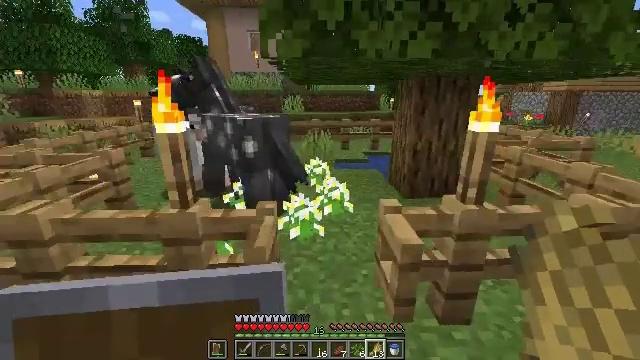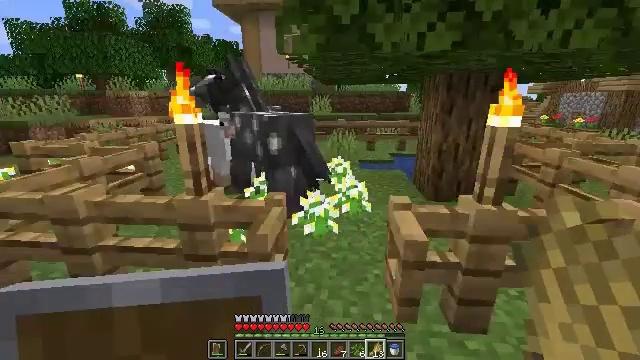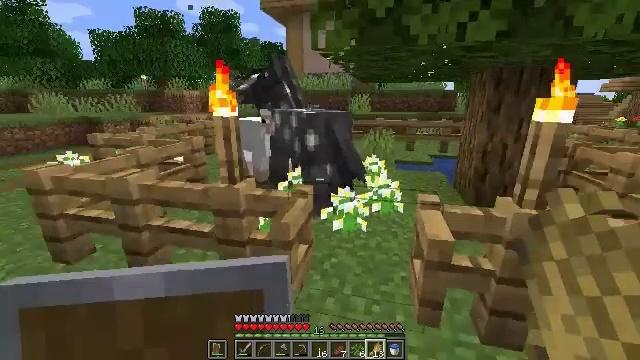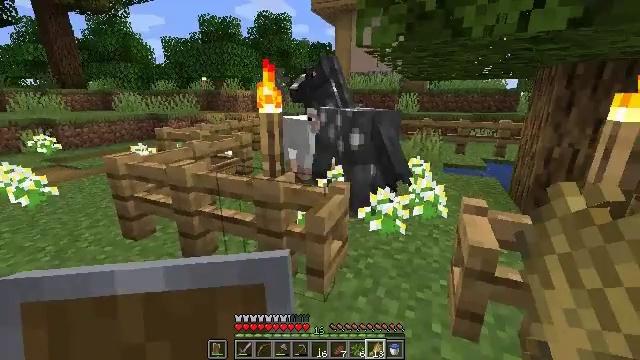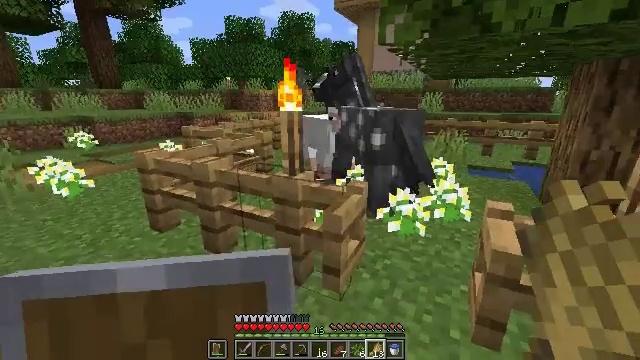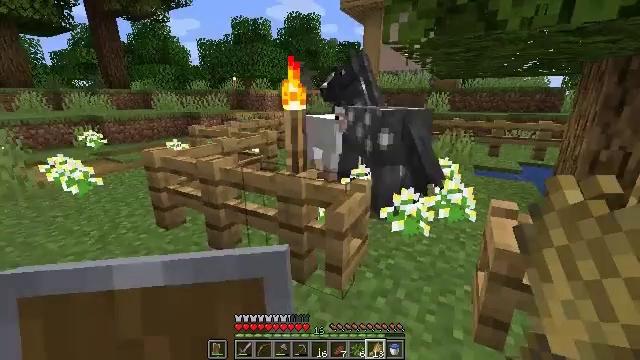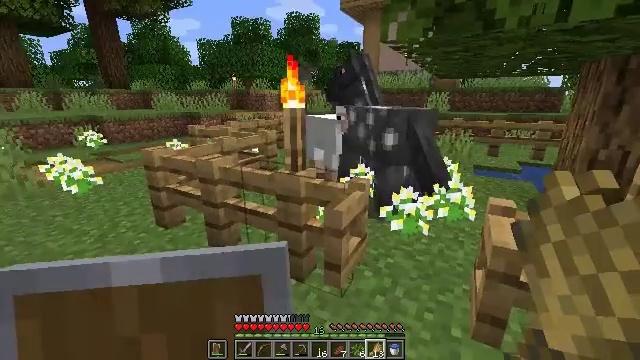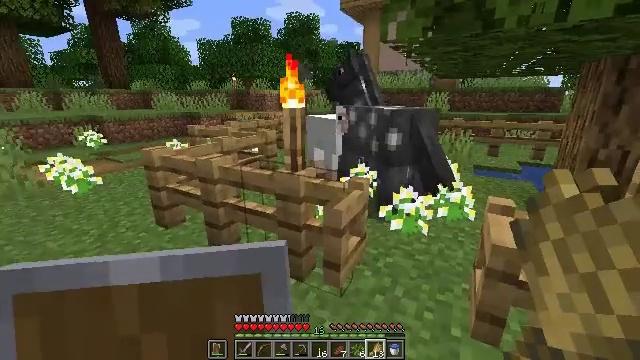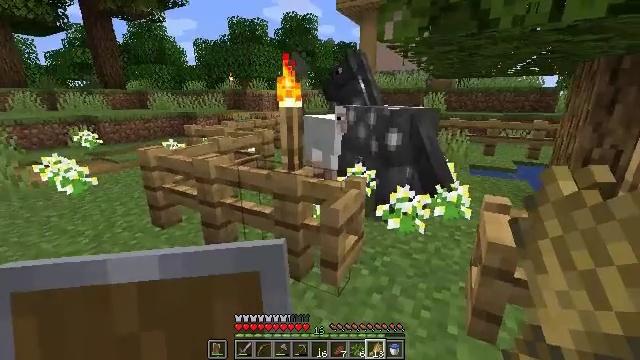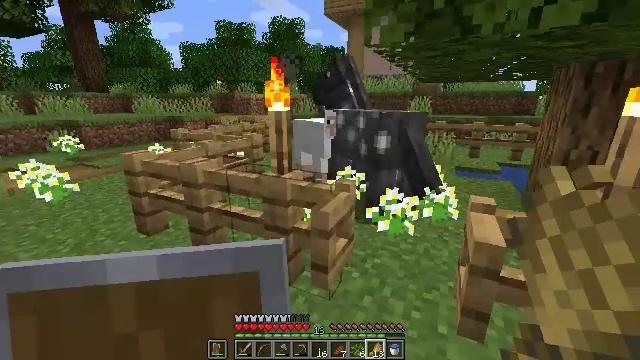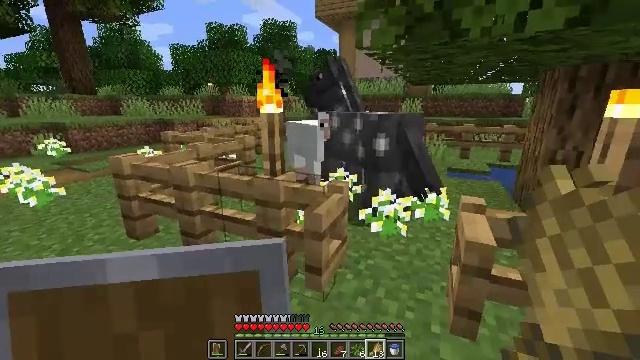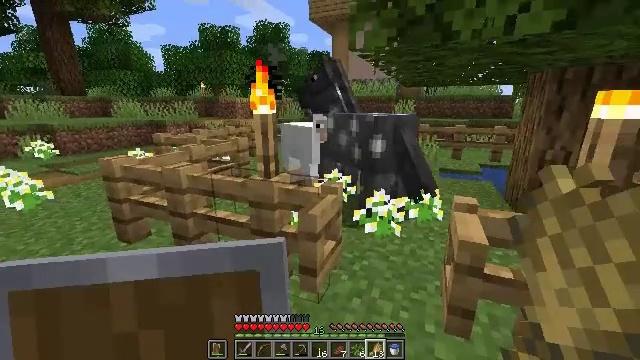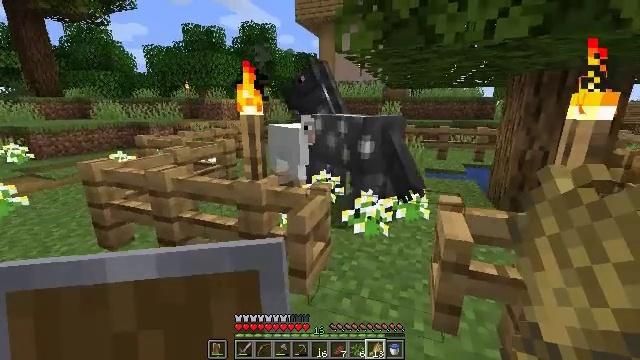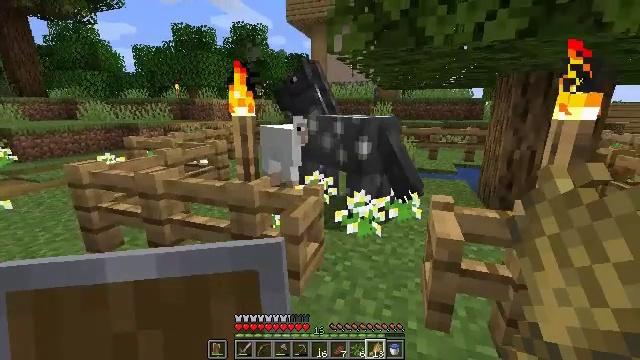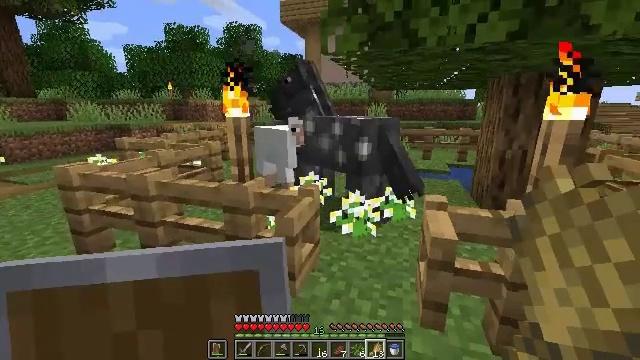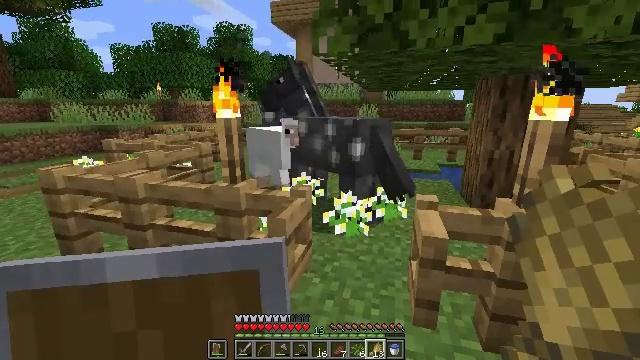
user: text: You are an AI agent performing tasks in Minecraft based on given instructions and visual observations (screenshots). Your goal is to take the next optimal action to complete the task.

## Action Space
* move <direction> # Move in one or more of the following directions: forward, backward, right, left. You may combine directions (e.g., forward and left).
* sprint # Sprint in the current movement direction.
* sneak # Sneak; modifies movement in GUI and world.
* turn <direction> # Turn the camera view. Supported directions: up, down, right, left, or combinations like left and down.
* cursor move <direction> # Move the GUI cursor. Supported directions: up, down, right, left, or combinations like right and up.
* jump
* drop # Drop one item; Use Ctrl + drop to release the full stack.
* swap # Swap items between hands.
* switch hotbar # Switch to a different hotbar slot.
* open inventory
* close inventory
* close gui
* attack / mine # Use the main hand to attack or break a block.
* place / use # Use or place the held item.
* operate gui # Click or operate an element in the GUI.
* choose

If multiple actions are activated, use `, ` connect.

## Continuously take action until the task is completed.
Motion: motion action
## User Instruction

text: Collect sugar cane near water sources.
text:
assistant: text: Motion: turn left
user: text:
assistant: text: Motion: turn left
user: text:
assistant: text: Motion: turn left
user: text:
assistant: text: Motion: turn left
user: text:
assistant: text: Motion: turn left
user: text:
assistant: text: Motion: no_op
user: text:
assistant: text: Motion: no_op
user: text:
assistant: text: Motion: no_op
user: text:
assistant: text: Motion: turn right
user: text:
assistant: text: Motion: turn right
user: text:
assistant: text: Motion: turn right
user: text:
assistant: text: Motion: turn right
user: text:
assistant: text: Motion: turn right
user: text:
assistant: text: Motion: turn right
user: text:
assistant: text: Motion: turn right
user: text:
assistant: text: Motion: no_op
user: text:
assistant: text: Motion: no_op
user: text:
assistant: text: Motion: no_op
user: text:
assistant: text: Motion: no_op
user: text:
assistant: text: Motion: no_op
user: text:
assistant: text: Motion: no_op
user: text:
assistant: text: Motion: no_op
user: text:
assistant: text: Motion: no_op
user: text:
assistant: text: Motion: no_op
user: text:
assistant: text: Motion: no_op
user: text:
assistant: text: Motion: no_op
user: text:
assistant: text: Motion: no_op
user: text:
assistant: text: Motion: no_op
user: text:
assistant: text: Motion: no_op
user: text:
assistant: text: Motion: no_op